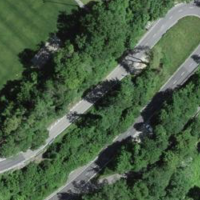
EUNIS habitat code: 41
Species observed at this site:
Campanula persicifolia